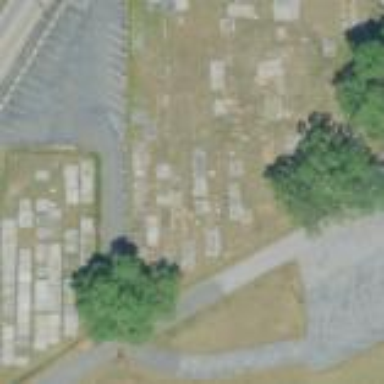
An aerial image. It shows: Grave yard.